Question: I have written a very simple application on app engine using the endpoints-proto-datastore library. I'm having trouble with my list method. I need to query the data from a javascript client and be able to update any particular entity based on user input. The endpoint is returning an array of entities as expected, but sometimes there are two entities which share the same id. This makes it impossible to reliably update the entity in the datastore as I can't tell which one the id actually belongs to.
<URL>, a screenshot from the datastore viewer tool:

and the result from calling the list method through the api explorer:
'''
200 OK
<headers omitted>
{
"items": [
{
"id": 5906470911296406000,
"prices": [
"$1000.00"
],
"options": [
"Chrome"
],
"title": "New Equipment",
"quantity": true
},
{
"id": 5906470911296406000,
"title": "New Equipment",
"quantity": false
}
]
}
'''
You can see the ids are duplicated in the api explorer but not in the datastore. So far I have been unable to reliably produce this behavior, but it seems to happen only when I add two entities to the datastore which are very similar as they are above.
My Model:
'''
class AvailableEquipment(EndpointsModel):
_message_fields_schema = ('id', 'title', 'options', 'prices', 'quantity')
title = ndb.StringProperty()
options = ndb.StringProperty(repeated=True)
prices = ndb.StringProperty(repeated=True)
quantity = ndb.BooleanProperty()
'''
My api:
'''
@endpoints.api(name='equipment', version='v1', description='API for available equipment data')
class AvailableEquipmentAPI(remote.Service):
@AvailableEquipment.method(path='equipment', http_method='POST', name='insert')
def EquipmentInsert(self, equipment):
equipment.put()
return equipment
@AvailableEquipment.query_method(path='equipment', name='list')
def EquipmentList(self, query):
return query
'''
All of these tests have been carried out on the local development server. Thanks for any help you can give.
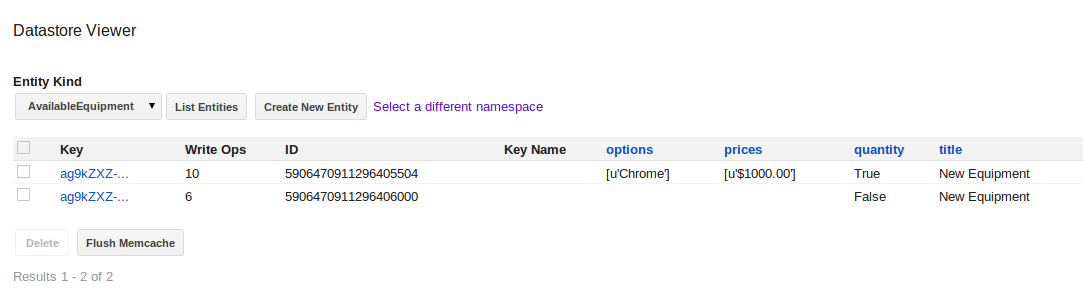
Answer: It's due to the fact that Javascripts stores the numbers using <URL>.
They already changed that and actually in the version 1.8.0 they fixed it and the auto ID is smaller so they can be represented in JSON. In the latest <URL> they announced that in the upcoming version this will be guaranteed and the scattered auto IDs will be by default.